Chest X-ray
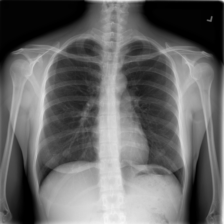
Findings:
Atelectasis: negative
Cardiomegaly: negative
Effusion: negative
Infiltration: negative
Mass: negative
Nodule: negative
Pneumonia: negative
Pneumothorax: positive
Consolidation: negative
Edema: negative
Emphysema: negative
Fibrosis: negative
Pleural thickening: negative
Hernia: negative